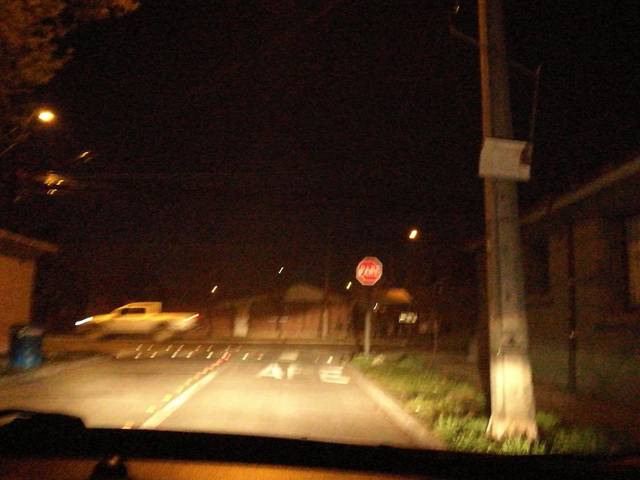
Region: Chile
Coordinates: -34.181, -70.747